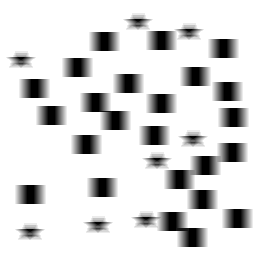
Squares: 24
Triangles: 0
Stars: 8
Total shapes: 32